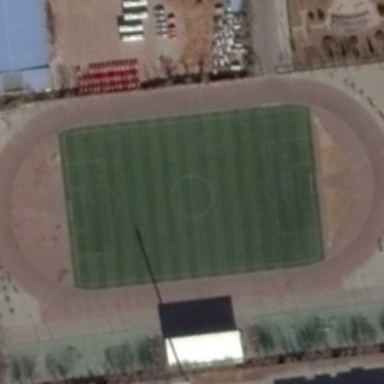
A playground is near bareland and trees .